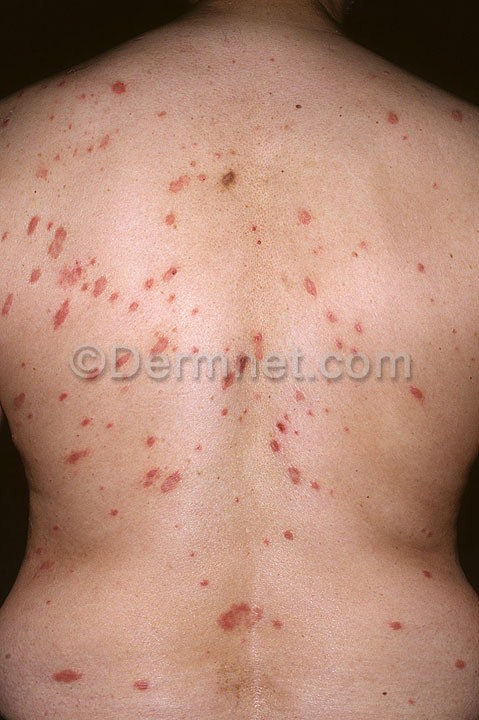
Disease: Psoriasis pictures Lichen Planus and related diseases